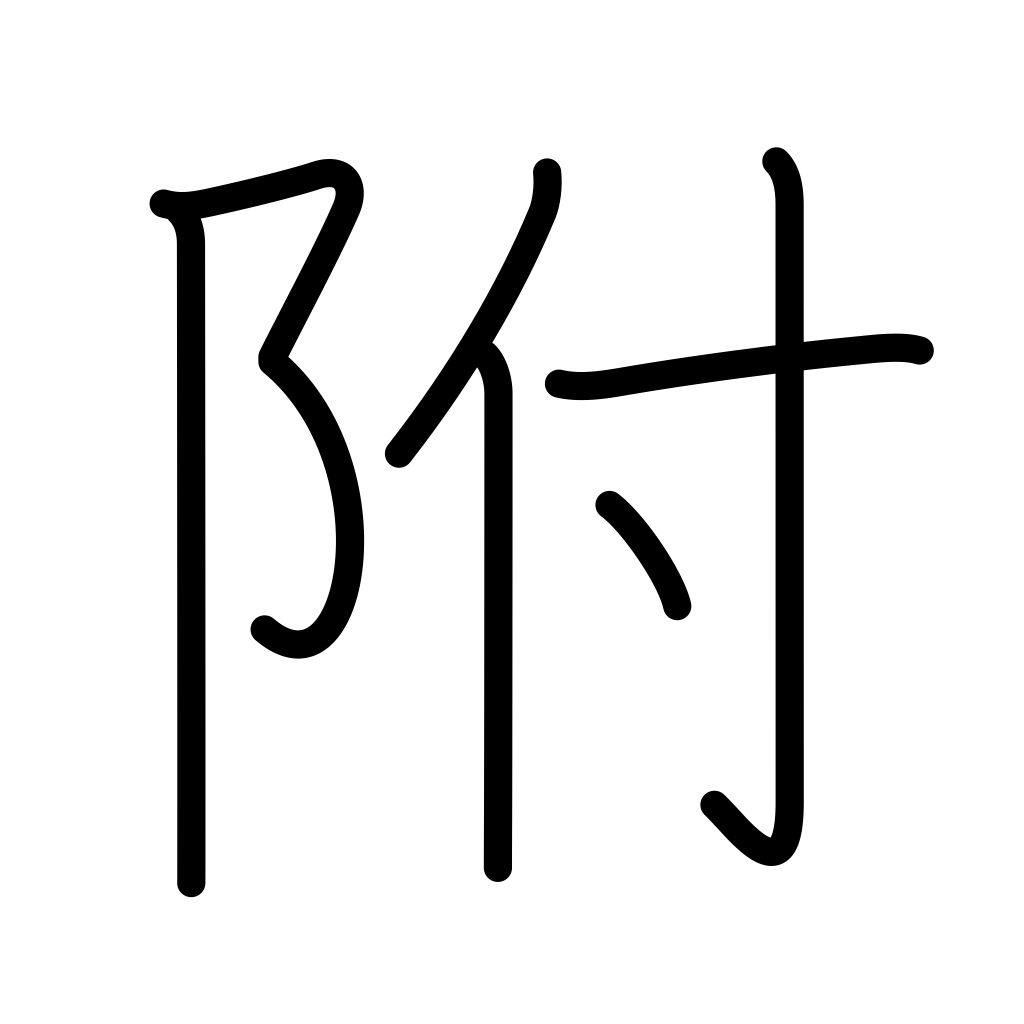
Meaning: affixed, attach, refer to, append